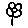
Label: flower